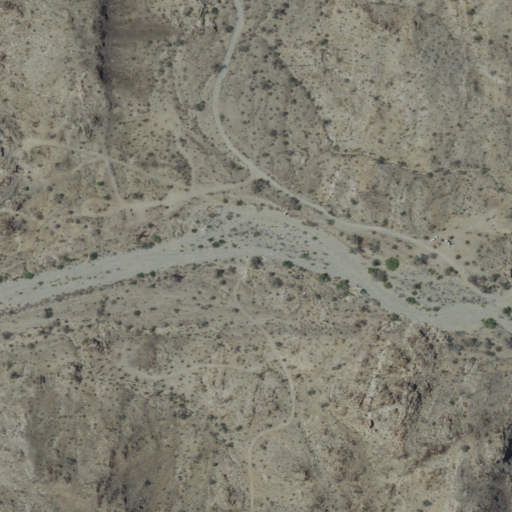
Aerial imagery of valley in California named Red Cloud Canyon containing only shrub